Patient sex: F
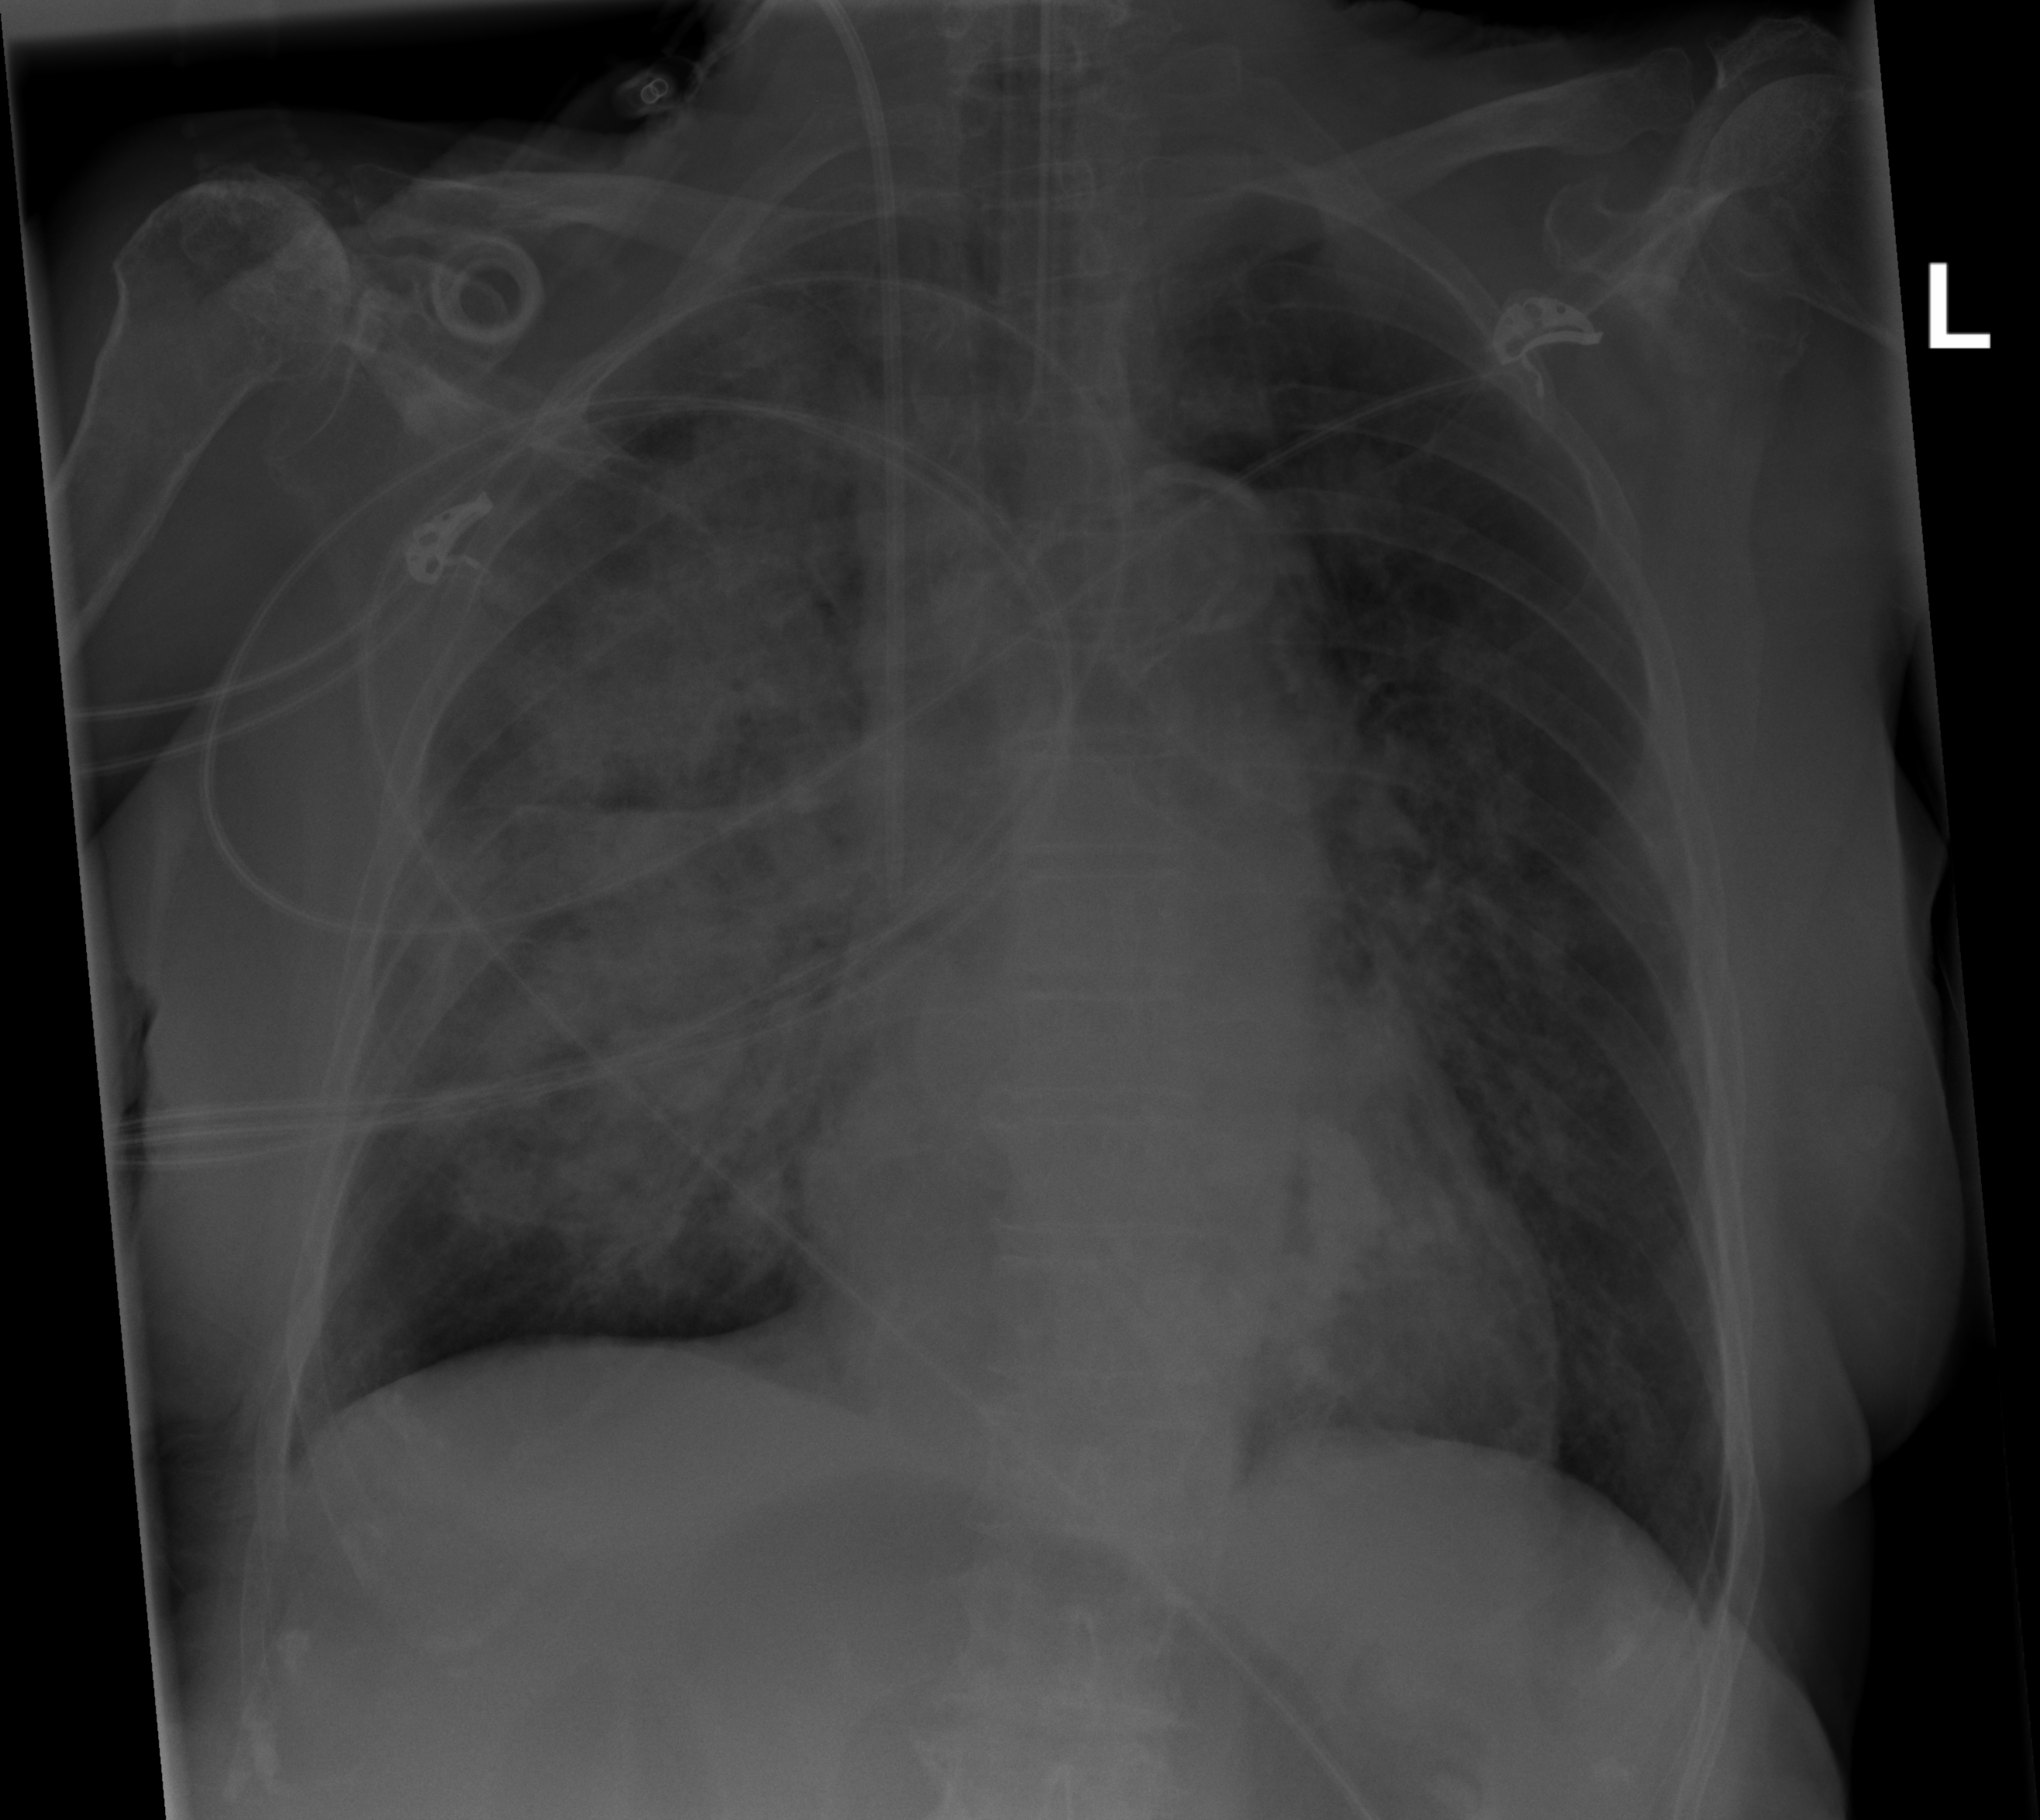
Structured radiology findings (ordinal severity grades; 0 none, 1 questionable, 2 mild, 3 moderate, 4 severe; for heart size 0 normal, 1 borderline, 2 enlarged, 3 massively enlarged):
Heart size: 1
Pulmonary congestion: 0
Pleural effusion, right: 0
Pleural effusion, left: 0
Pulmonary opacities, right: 4
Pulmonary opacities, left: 2
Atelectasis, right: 3
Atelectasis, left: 0